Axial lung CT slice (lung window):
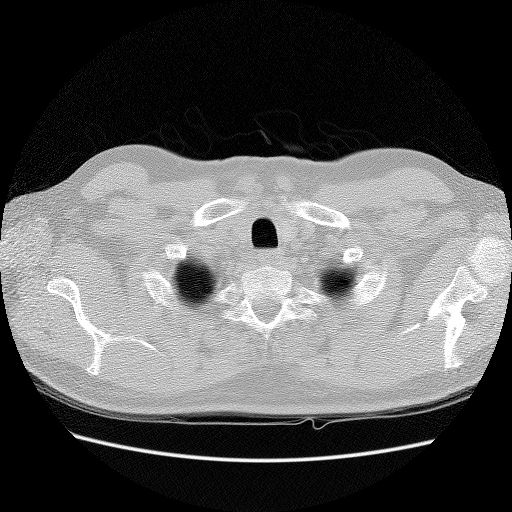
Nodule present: no